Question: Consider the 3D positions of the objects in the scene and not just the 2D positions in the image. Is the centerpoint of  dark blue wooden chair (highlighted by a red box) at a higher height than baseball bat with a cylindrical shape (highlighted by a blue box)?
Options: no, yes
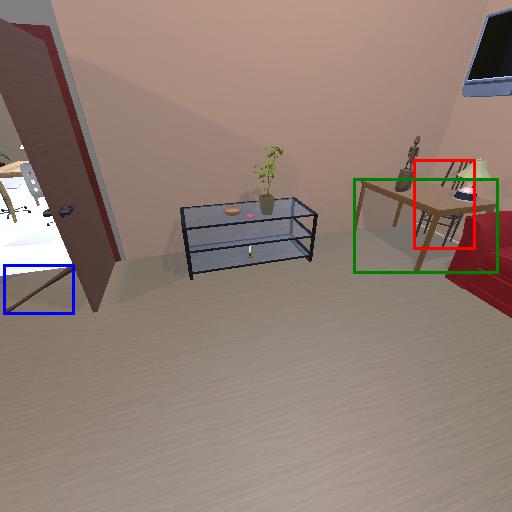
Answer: no